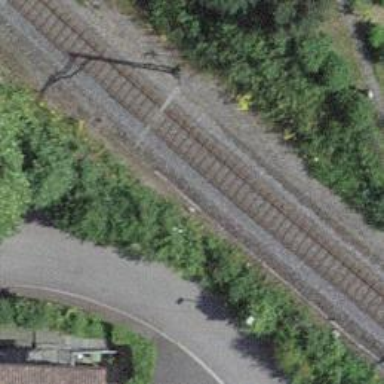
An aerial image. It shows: Single railway track with electrified contact line.